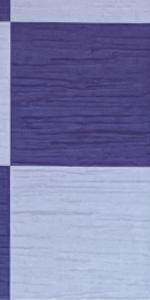
Label: Empty